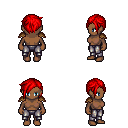
a pixel art fantasy rpg character, female body template, human, dark skin, leather shoulder armor, metal pants, red pixie cut hairstyle, four views (front, back, left, right), 2x2 character sprite sheet, small pixel art, hard edges, no anti-aliasing